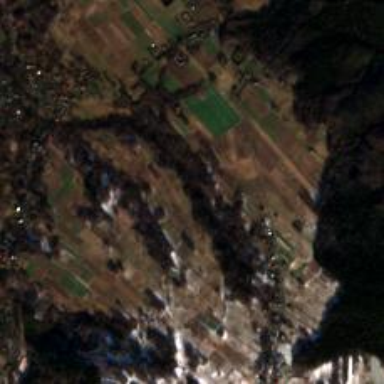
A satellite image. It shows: Picturesque valley in nature.